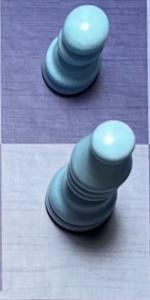
Label: Bishop_White